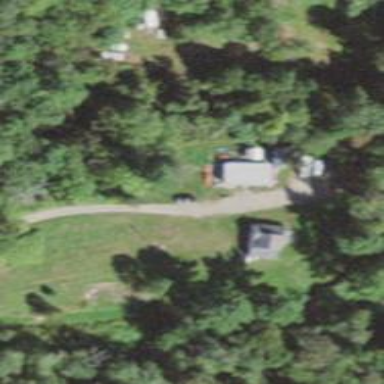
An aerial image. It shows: Residential driveway designated as service road.